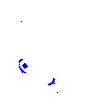
Particle: electron